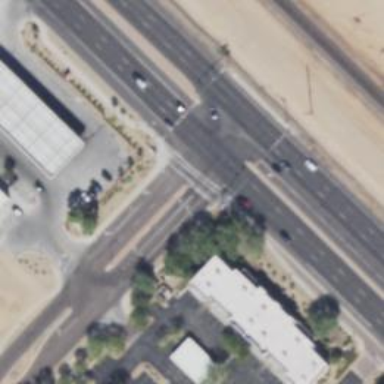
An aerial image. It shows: Solid stop line on the road marking.